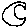
Label: moon